Interaction volume radius: 5 \u00c5
Interaction volume height: 10 \u00c5
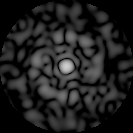
Disorder parameter: 0.8614